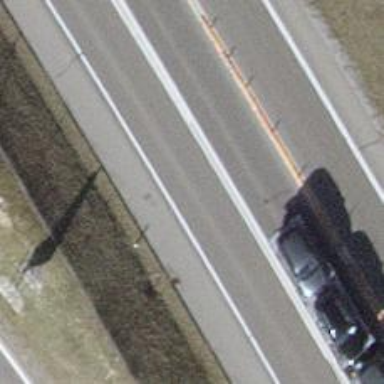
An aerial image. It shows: Trunk link highway.